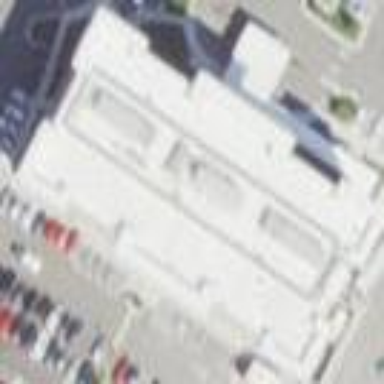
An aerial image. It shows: Clinic building offering healthcare services.